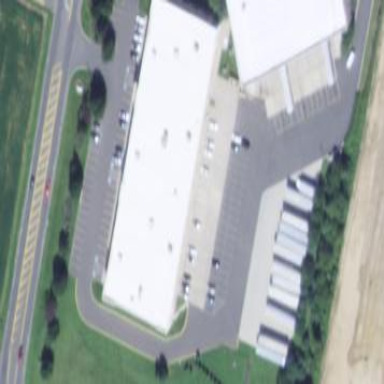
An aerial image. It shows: Warehouse.